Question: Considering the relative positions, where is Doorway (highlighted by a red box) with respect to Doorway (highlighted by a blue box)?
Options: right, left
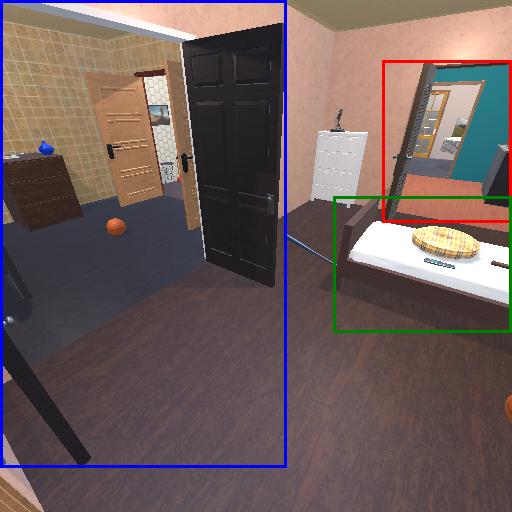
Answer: right